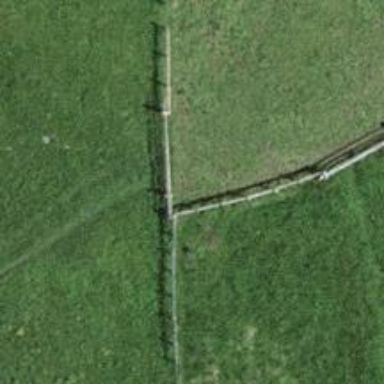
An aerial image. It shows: Gate.